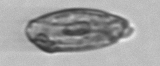
Label: Katodinium_or_Torodinium